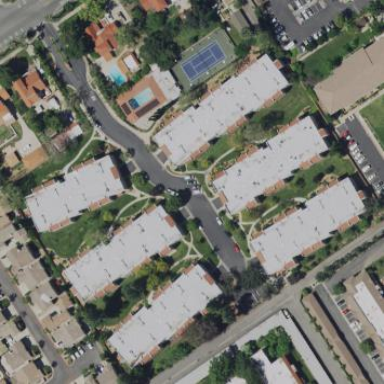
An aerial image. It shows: Gated community within residential area.